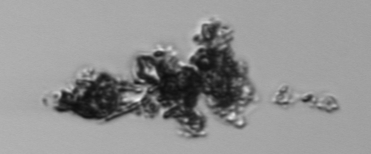
Label: Thalassiosira_TAG_external_detritus